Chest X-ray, PA view. Patient: 68 years old, sex M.
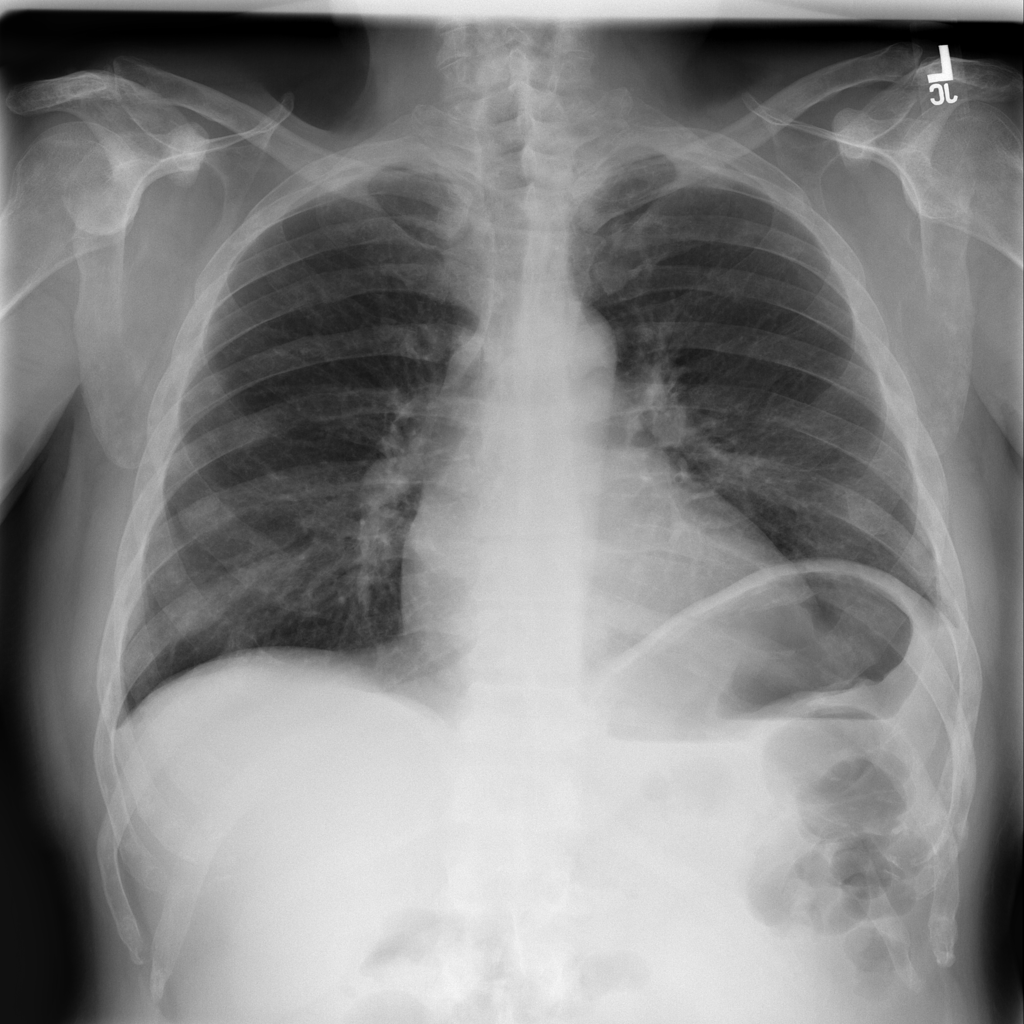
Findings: No Finding